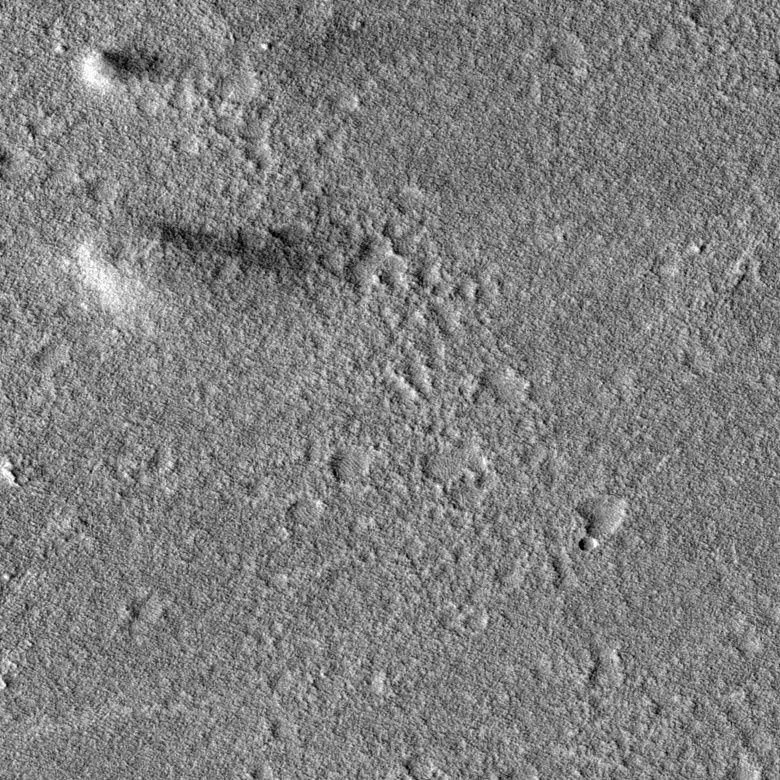
Label: dustdevil, dustdevil